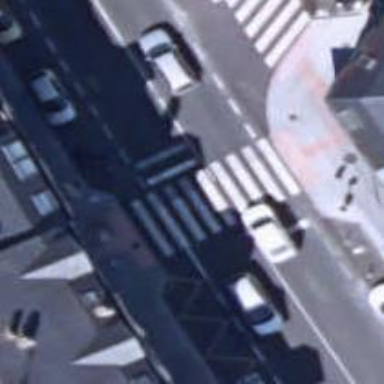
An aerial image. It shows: Uncontrolled crossing on the road.